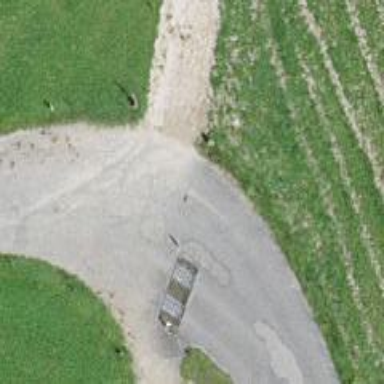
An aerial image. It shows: Cattle grid.